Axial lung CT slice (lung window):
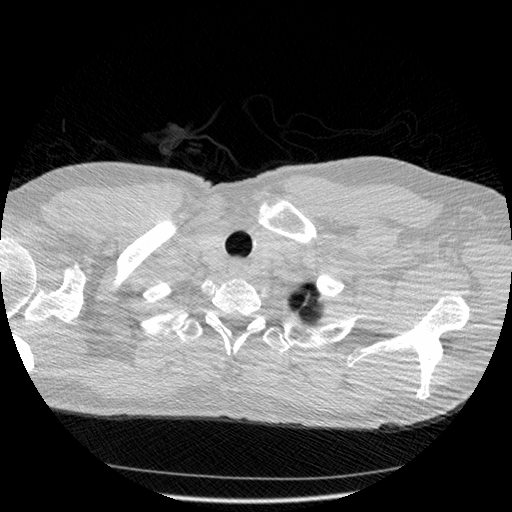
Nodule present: no